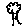
Label: tree